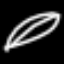
Label: leaf